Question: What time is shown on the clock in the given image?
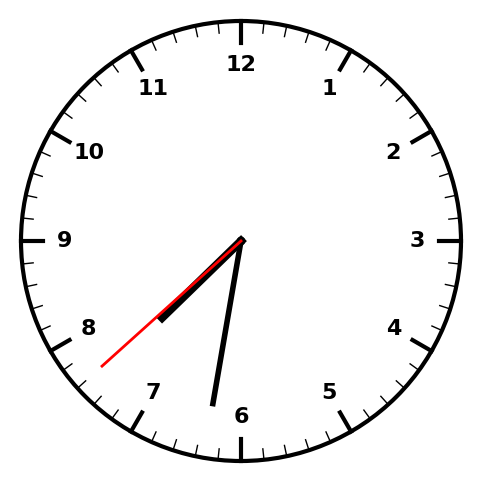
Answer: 07:31:38